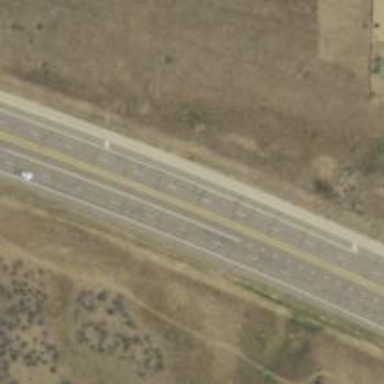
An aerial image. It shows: Secondary road with asphalt surface.